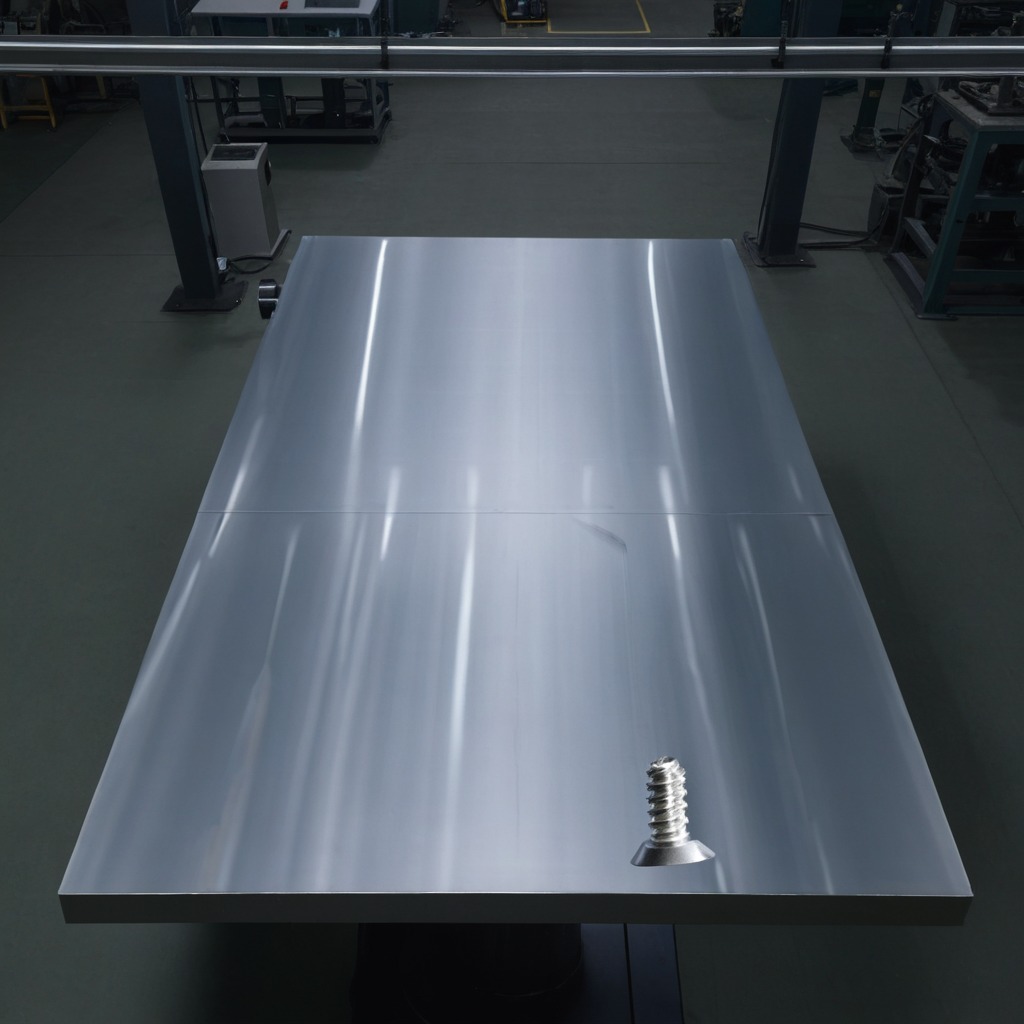
A metal screw is lying on the tabletop.